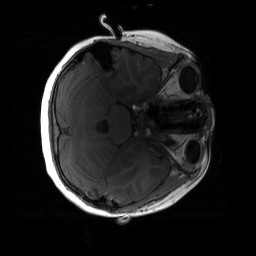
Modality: T1w
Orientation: axial
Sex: male
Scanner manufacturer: siemens
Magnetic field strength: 3 T
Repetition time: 1.9 s
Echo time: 0.00243 s